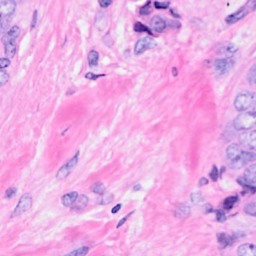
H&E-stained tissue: Breast